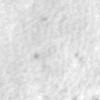
Label: no_change